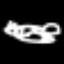
Label: squiggle